Question: This is an example of my data I want to align.

I read about
'richTextBox1.Text = " 1 2 3 4"; richTextBox1.SelectionTabs = new int[] { 100, 200, 300, 400 };'
but I can't make any sense of it. The description at msdn is a bit too vague. What the '{ 100, 200, 300, 400 }' mean? I think it's pixel size but how to I modify it to fit my needs?
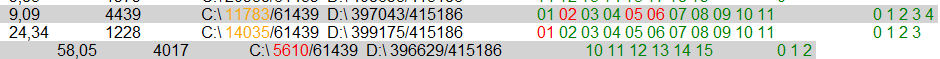
Answer: Yes, indeed the 'SelectionTabs' is an array in which each member specifies a tab offset, in pixels. The number represents the width from the left margin.
Example:
'''
richTextBox1.SelectionTabs = new int[] { 100, 200, 300, 400 };
'''
The text after the first tab will be alligned 100px from the left margin.
The text after the second tab will be alligned 200px from the left margin.
...
These settings apply to each row.
This is why your 'RichTextBox' control must have a specific 'Width' defined. For that width you need to define 5 tabs.
Also, keep in mind that 'SelectionTabs' property applies only to selected text. This is why you need the extra code which first selects the entire text, and than sets the SelectionTabs property.
Here is an example that works in your scenario:
'''
richTextBox1.Width = 580;
richTextBox1.Text =
"24,34 1228 C:\14035/61439 D:\3<PHONE> 01 02 03 04 05 06 07 08 09 10 11 0 1 2 3 " +
"58,05 4017 C:\5610/61439 D:\3<PHONE> 10 11 12 13 14 15 0 1 2";
richTextBox1.SelectAll();
richTextBox1.SelectionTabs = new int[] {50, 100, 200, 320, 530};
richTextBox1.AcceptsTab = true;
richTextBox1.Select(0, 0);
'''